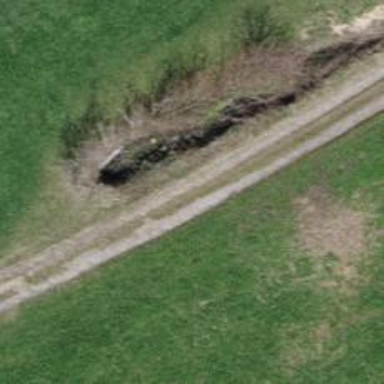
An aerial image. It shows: Track with grade 3 pebblestone surface.